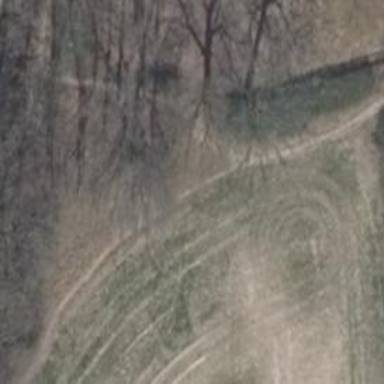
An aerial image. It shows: Sandy path.